Question: I have an App that has a toolbar at the bottom of the screen and the rest is filled with a custom View (see xml below). Now when I make the App full screen (I tried all possibilities, programmatically and via Manifest.xml), when it's started the whole layout seems to be shifted down by about the height of the notification bar. The buttons in the toolbar are only visible half-way. Sometimes, all of it moves up after a few seconds, or when I click a button in the toolbar.

I'm pretty sure, that it's a problem with my custom view, because I do not get this effect if I replace it with a Button or the like. I guess it must have something to do with the 'onMeasure' method. I don't really know how to implement it, my version is shown below. The custom view is used for drawing inside, so basically it wants to be as large as possible.
Any help would be much appreciated. I searched for several hours already, but no clue yet.
'''
<?xml version="1.0" encoding="utf-8"?>
<LinearLayout xmlns:android="http://schemas.android.com/apk/res/android"
android:layout_width="fill_parent"
android:layout_height="fill_parent"
android:orientation="vertical">
<com.example.MyCanvasView
android:id="@+id/canvas"
android:layout_width="fill_parent"
android:layout_height="wrap_content"
android:layout_weight="1"
/>
<!-- Buttonbar -->
<LinearLayout
android:layout_width="fill_parent"
android:layout_height="wrap_content"
android:paddingTop="4dp"
android:orientation="horizontal"
android:background="@android:drawable/bottom_bar"
>
<Button
android:layout_width="wrap_content"
android:layout_height="wrap_content"
android:text="1"
/>
<Button
android:layout_width="wrap_content"
android:layout_height="wrap_content"
android:text="2"
/>
<Button
android:layout_width="wrap_content"
android:layout_height="wrap_content"
android:text="3"
/>
</LinearLayout>
</LinearLayout>
'''
And this is my 'onMeasure' method:
'''
protected void onMeasure(int widthMeasureSpec, int heightMeasureSpec) {
int width = MeasureSpec.getSize(widthMeasureSpec);
int height = MeasureSpec.getSize(heightMeasureSpec);
setMeasuredDimension(width, height);
}
'''
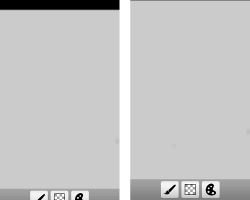
Answer: I found the reason for the described behaviour. I had set the view to be focusable in touchmode via 'setFocusableInTouchMode(true)' in the 'onCreate()' method. As soon as I removed this, it works fine. Thanks to adamp though -- your description of what goes on during layout and measuring was very interesting.
But that leaves me with the problem that I do not receive any key/button clicks any more :-(